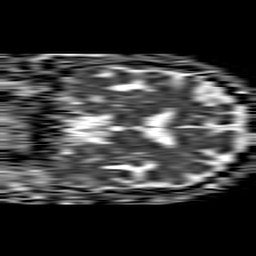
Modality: ADC
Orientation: coronal
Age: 66
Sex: male
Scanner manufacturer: philips
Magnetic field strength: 1.5 T
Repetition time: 4.6 s
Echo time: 0.08631 s